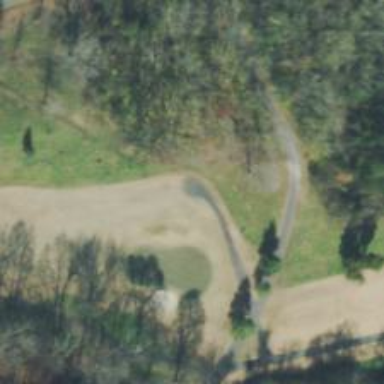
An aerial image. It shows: Path used for both walking and golf.